Field crop: tomato
Growth stage: 2
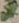
Species: solanum